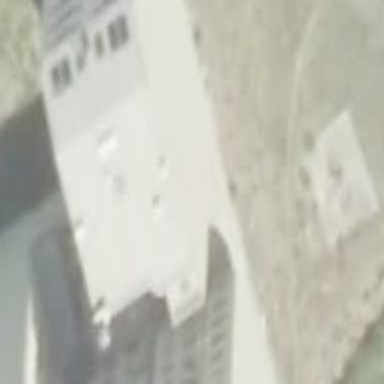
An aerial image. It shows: Part of building.